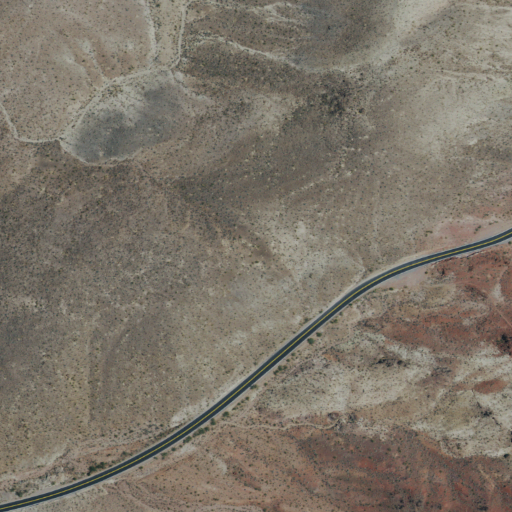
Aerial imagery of gap in California named Salsberry Pass containing shrub, low intensity development, medium intensity development, and open development